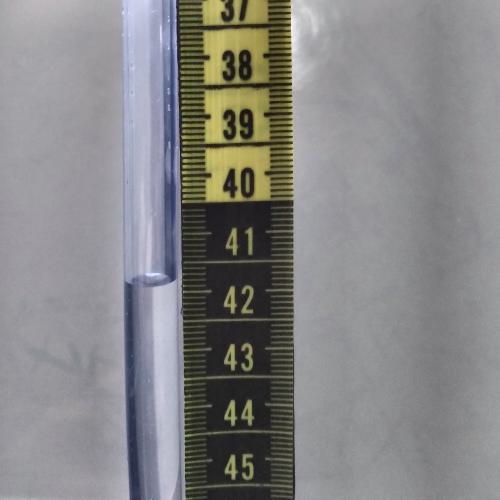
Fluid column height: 41.9 cm